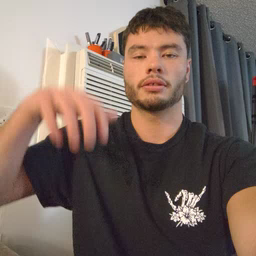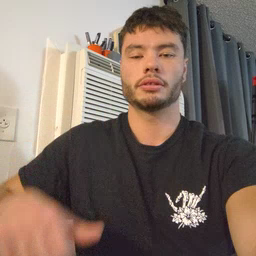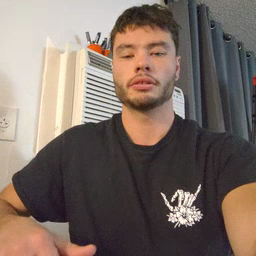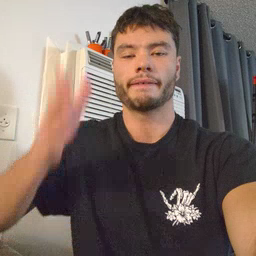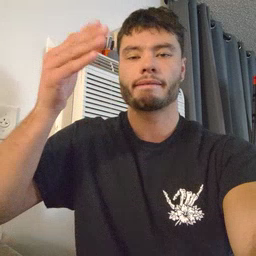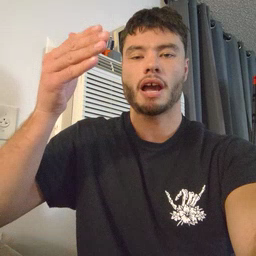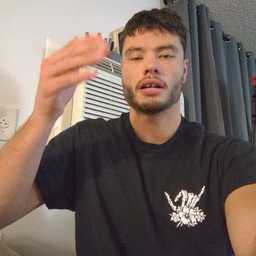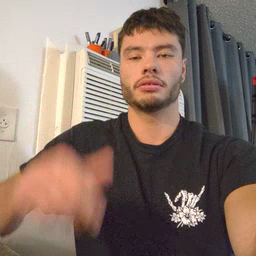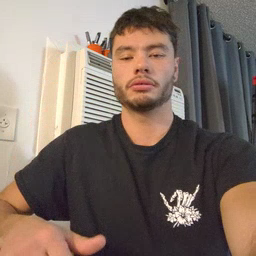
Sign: flag